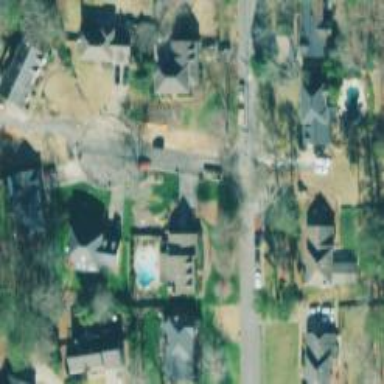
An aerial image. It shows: Residential road with asphalt surface. Sidewalk is present on the left side.